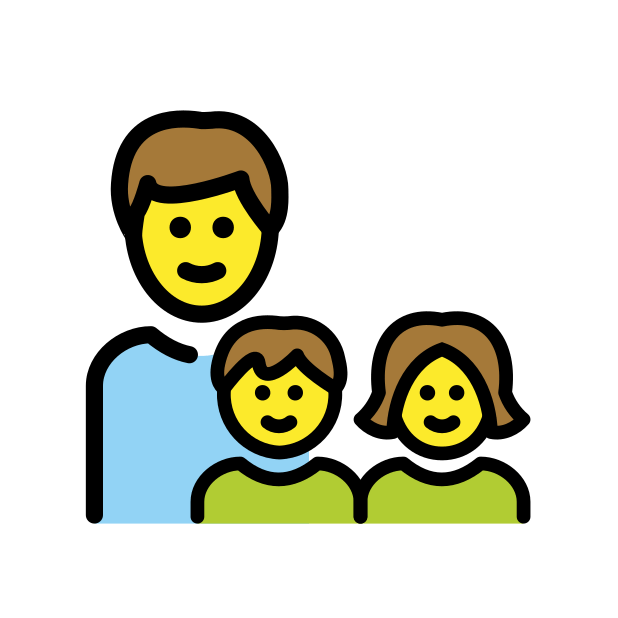
family: man, girl, boy